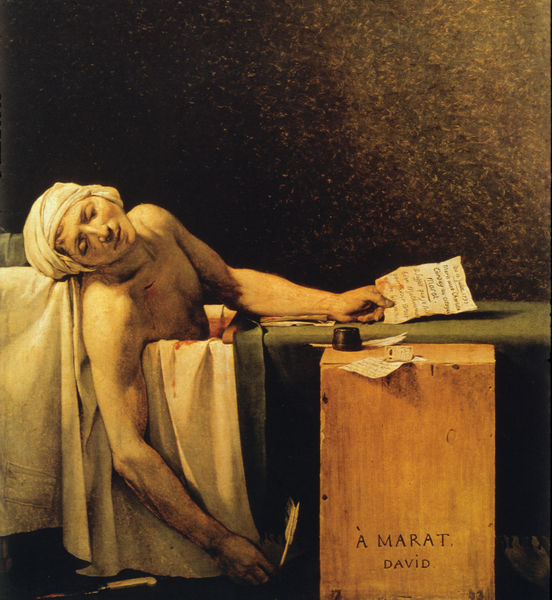
Titel: La mort de Marat, Der Tod des Marat
Künstler: Jacques Louis David
Standort: Bruxelles
Institution: Musées royaux des Beaux-Arts de Belgique
Schlagwörter: akt, dunkel, feder, gemälde, hand, haut, körper, mann, nackt, schatten, wasser, weiß, wunde, gelb, grün, ocker, braun, finger, frankreich, frau, grau, holz, licht, nacht, orange, paris, schwarz, tisch, tuch, beige, wand, arm, gesicht, leinen, messer, mord, tod, tot, toter, portrait, porträt, signatur, öl, tücher, decke, klassizismus, schrift, papier, ruhe, ausdruck, kopftuch, muskeln, dichter, inschrift, handtuch, handtücher, bett, laken, nägel, oberkörper, klinge, holztisch, bad, tusche, blut, krank, zettel, abschied, selbstmord, stich, revolution, buchstaben, beschriftung, kiste, tinte, kasten, aufschrift, badetuch, badewanne, badezuber, wanne, zuber, leichnam, brief, schreiben, schmerz, dolch, ermordung, bleich, herz, schreiber, tintenfass, block, david, verletzung, turban, französische revolution, corday, marat, mörderin, testament, erbe, sterbender, schreibfeder, federkiel, blutflecken, grabstein, grausam, manuskript, brüssel, holzkiste, schreiberling, tintenfässchen, geschriebenes, revolutionär, holzblock, ermordet, einstich, hydrotherapie, j.l.david, jacque luis david, revoluzionär, stichwunde, leiib, selbtsmord, kopftuich, verbluten, vermächtniss, hinterlassenschaft, a marat